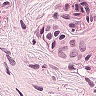
Metastatic tissue present: yes